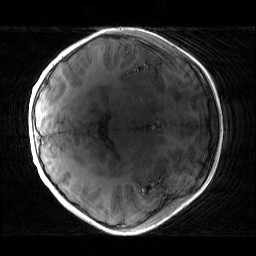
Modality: T1w
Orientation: axial
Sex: male
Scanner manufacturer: siemens
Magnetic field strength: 3 T
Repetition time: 1.9 s
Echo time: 0.00243 s